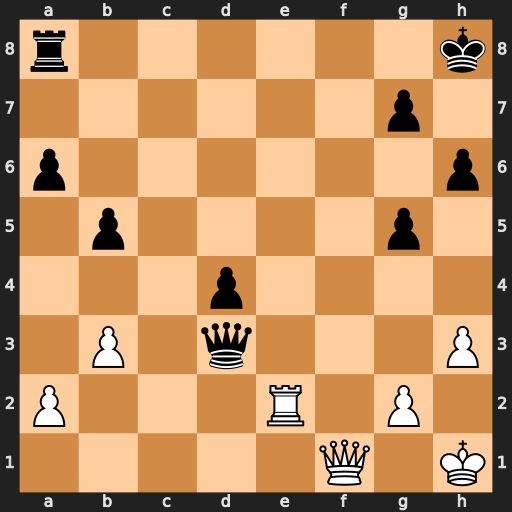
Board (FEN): r6k/6p1/p6p/1p4p1/3p4/1P1q3P/P3R1P1/5Q1K
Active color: w
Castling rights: -
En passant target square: -
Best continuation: Re8+ Rxe8 Qxd3